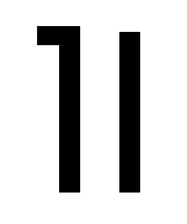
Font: Poppins-Regular